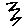
Label: zigzag